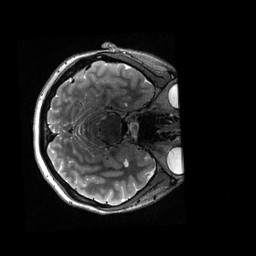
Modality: T2w
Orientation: axial
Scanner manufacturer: siemens
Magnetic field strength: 3 T
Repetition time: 3.2 s
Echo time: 0.564 s